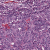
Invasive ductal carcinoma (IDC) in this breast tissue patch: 1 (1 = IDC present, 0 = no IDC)